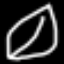
Label: leaf